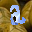
Label: 2